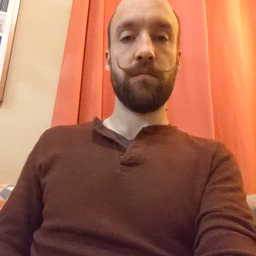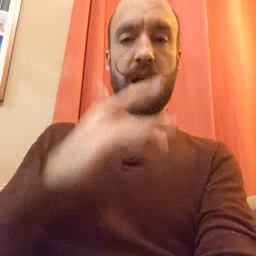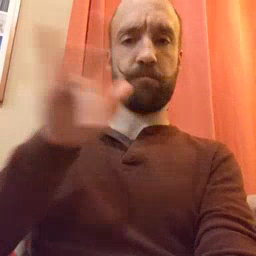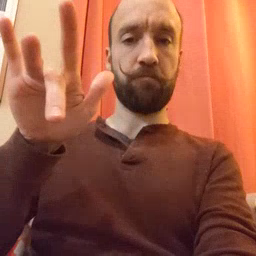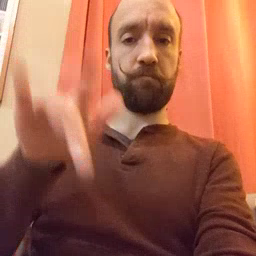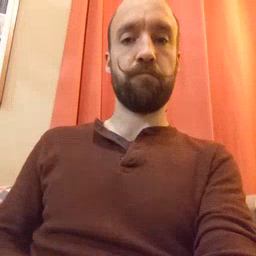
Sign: empty